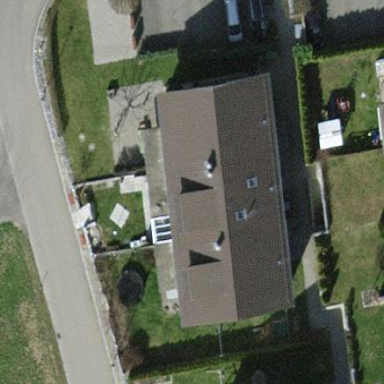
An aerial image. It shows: Terrace-style building with gabled roof.